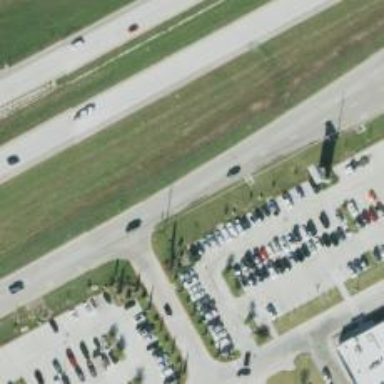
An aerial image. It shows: Tertiary road with frontage road along it.